Field crop: maize
Growth stage: 2
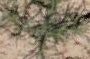
Species: salsola